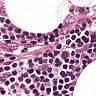
Metastatic tissue present: yes